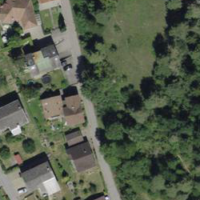
EUNIS habitat code: 53
Species observed at this site:
Prunus spinosa